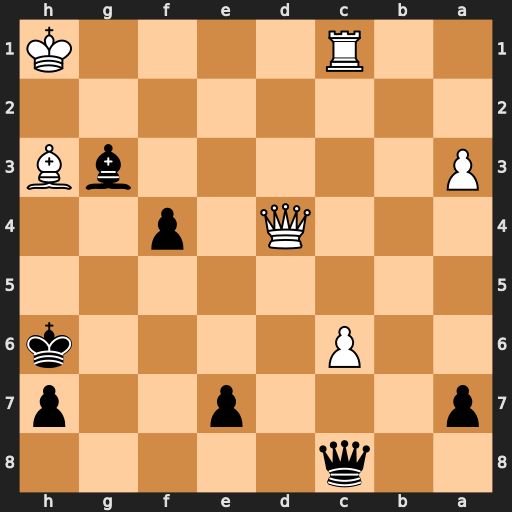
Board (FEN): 2q5/p3p2p/2P4k/8/3Q1p2/P5bB/8/2R4K
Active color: b
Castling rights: -
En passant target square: -
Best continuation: Qxh3+ Kg1 Qh2+ Kf1 Qh1+